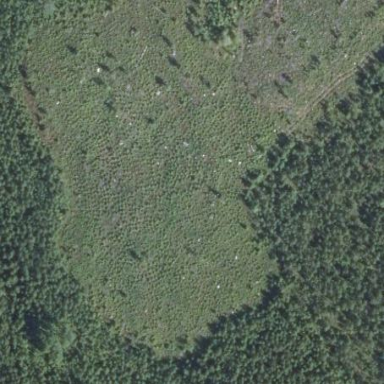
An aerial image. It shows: Clearcut area with scrub vegetation.